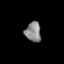
Tissue: lung
Cell type: Epithelial cells
Senescence score: 0.2378
Nuclear area (px): 307
Mean DAPI intensity: 135.987